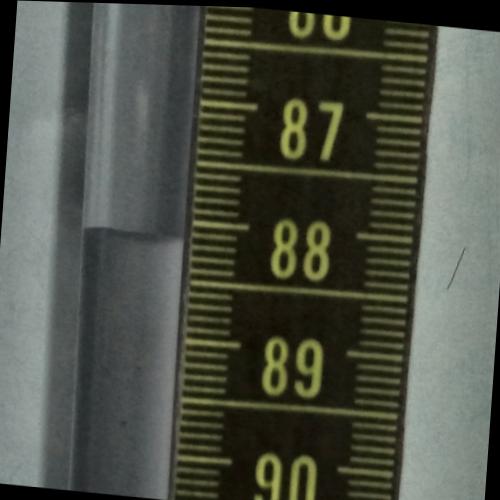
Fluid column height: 88.1 cm